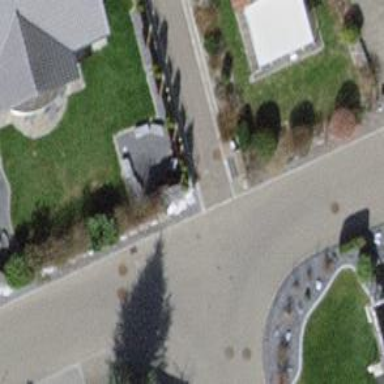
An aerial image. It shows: Bollard barrier.